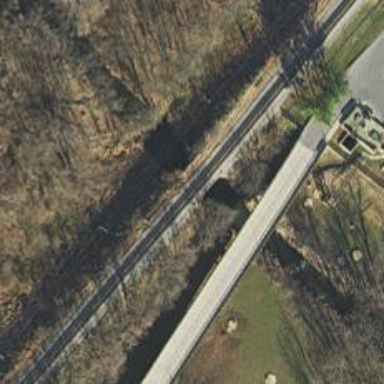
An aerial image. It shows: Railway bridge.